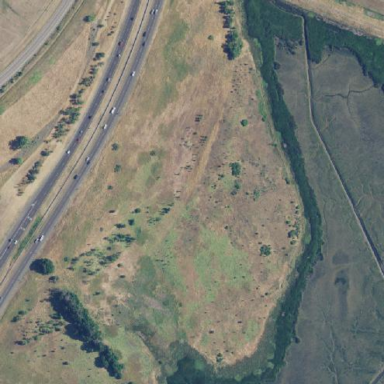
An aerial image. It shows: Wetland area characterized by wet meadow.